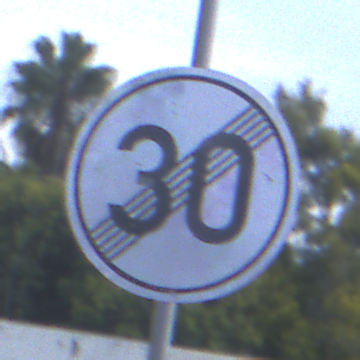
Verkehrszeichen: EndeGeschwindigkeit30
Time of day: SunriseSunset
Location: Outdoor (Suburban)
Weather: PartlyCloudy
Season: NotSpecified
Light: Natural